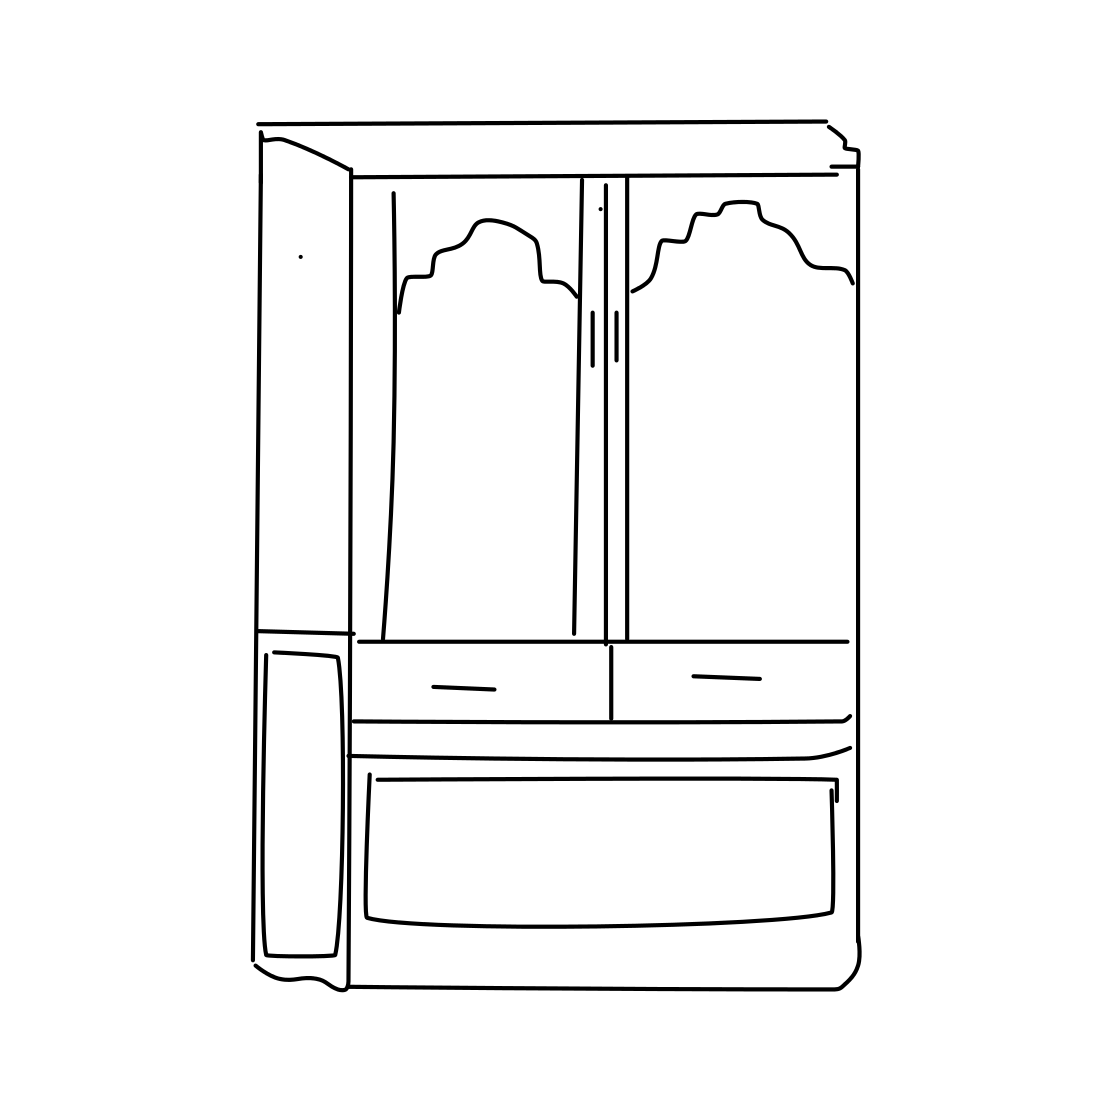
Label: cabinet